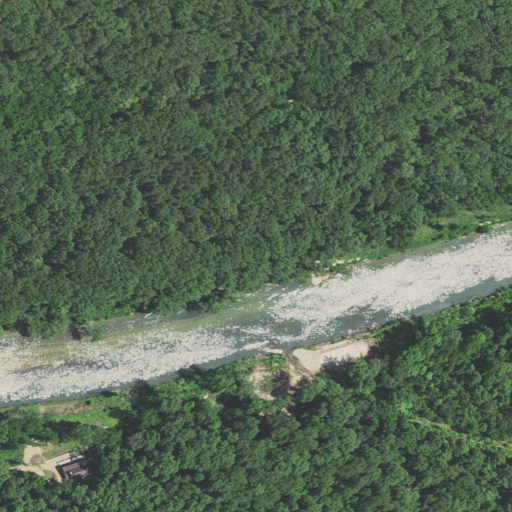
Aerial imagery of valley in Missouri named Click Hollow containing deciduous forest, open water, mixed forest, and evergreen forest